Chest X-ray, AP view. Patient: 47 years old, sex M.
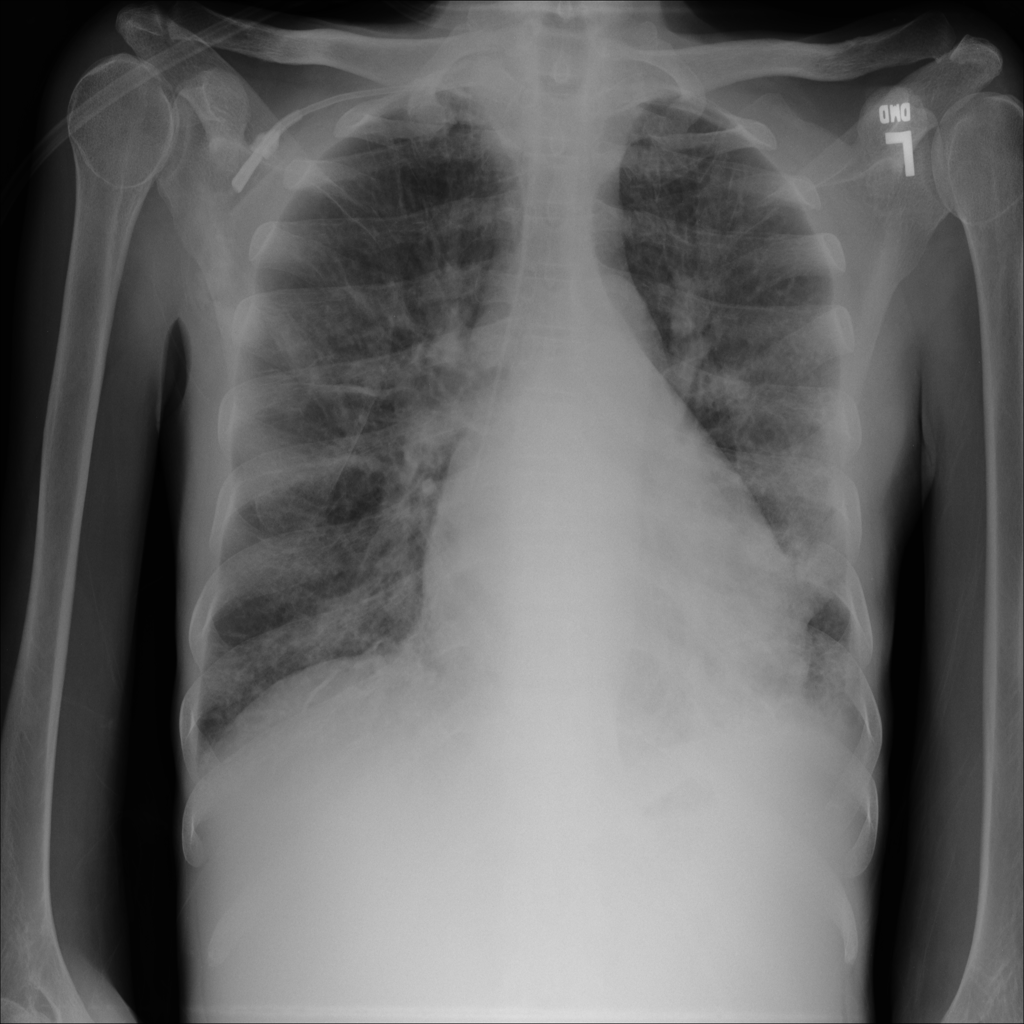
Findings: No Finding